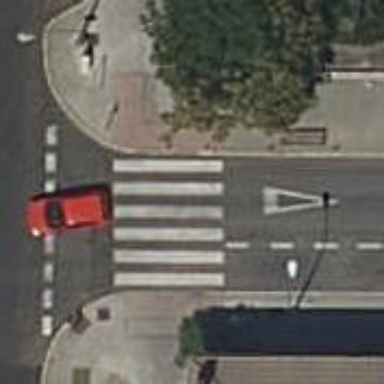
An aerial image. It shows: Pedestrian crossing with zebra markings on the footway.